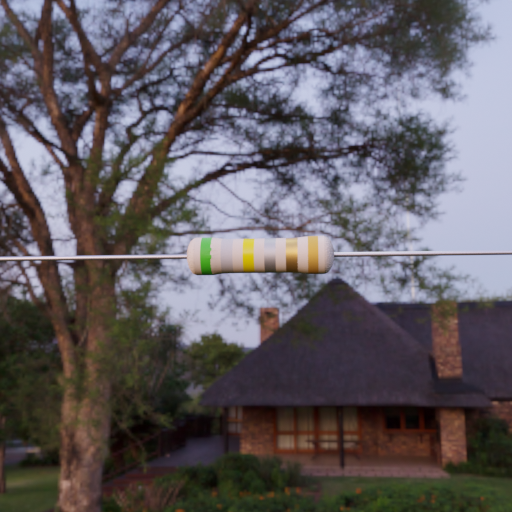
Resistor colour bands (in order): green, silver, yellow, silver, gold, gold